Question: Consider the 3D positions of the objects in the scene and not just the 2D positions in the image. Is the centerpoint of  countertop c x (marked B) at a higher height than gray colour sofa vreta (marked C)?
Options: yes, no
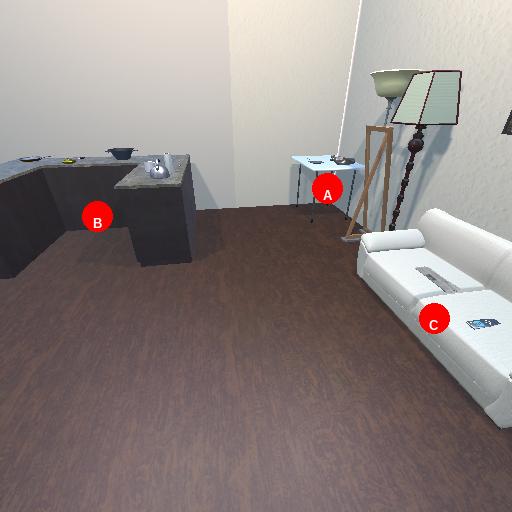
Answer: yes